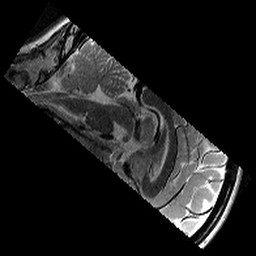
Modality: T2w
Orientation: sagittal
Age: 10
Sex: female
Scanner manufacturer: siemens
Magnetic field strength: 3 T
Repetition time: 9.23 s
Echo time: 0.067 s